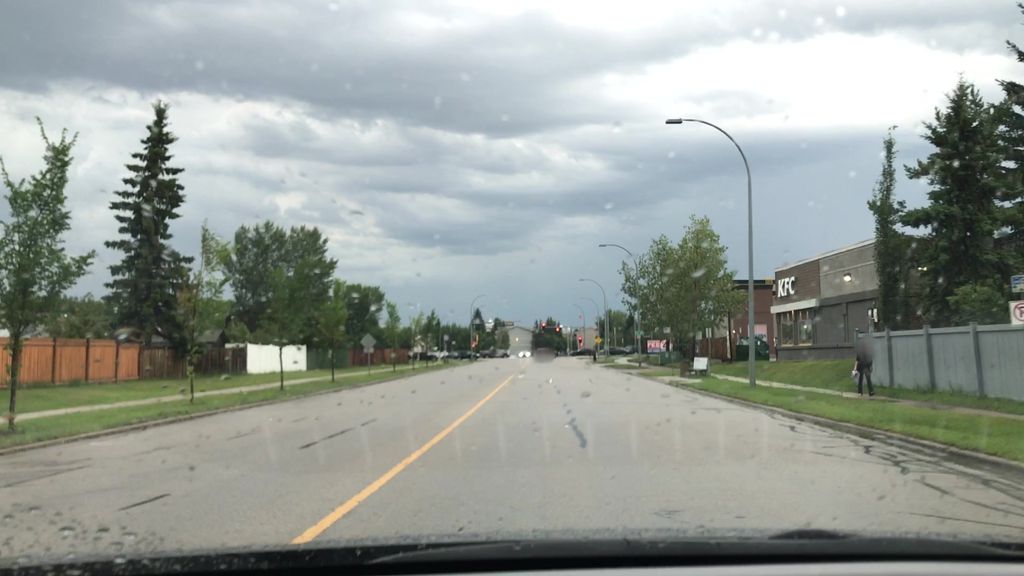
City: edmonton